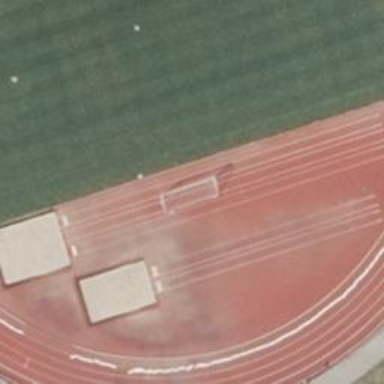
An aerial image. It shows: Tartan surface athletics pitch for leisure land activities.